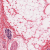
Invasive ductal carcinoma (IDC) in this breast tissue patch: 0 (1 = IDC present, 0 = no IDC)